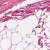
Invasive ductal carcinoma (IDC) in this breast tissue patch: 0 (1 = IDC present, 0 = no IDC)